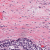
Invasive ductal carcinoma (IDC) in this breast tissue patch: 1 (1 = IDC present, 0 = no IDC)